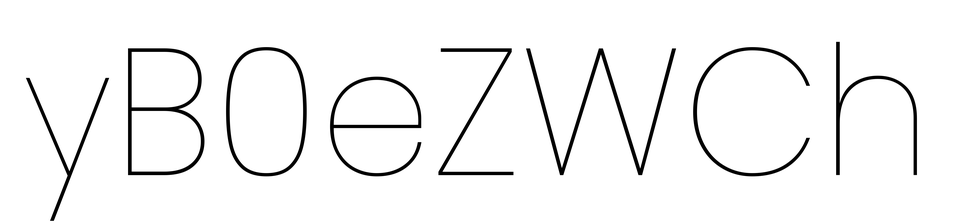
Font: Poppins-Thin